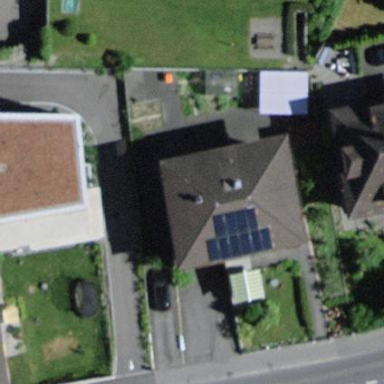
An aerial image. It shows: Residential building.